Работа коллекторного двигателя основана на возникновении момента сил, действующего на катушку с током в магнитном поле. На сердечник ротора намотано несколько катушек, по которым при подключении к источнику питания течет ток. Катушки, взаимодействуя с постоянным магнитом (статором) имеющим несколько полюсов (на рисунке 2 полюса) начинают поворачивать ротор. Коллектор исполняет роль переключателя полярности катушек для того, чтобы момент, действующий на катушки, не изменял своего направления при повороте ротора относительно статора.  Для проведения измерений используйте схему, представленную справа, где элемент $\mathrm X$ — измеряемый вами элемент. Перед началом проведения эксперимента прочтите инструкцию по использованию мультиметра, потому что он может при неаккуратной эксплуатации!
Часть A. Мотор
Снимите зависимость тока от напряжения на моторе, при зафиксированном вале мотора. Постройте график этой зависимости. Рассчитайте сопротивление обмоток ротора в моторе. Используйте амперметр в режиме $\mathrm{10A}$.
При протекании тока через обмотки ротора на ротор действует вращающий момент. Измерьте зависимость момента силы, действующего на вал, от силы тока, протекающего через обмотки ротора в случае сматывании с него нитки и намотки нитки на него. Постройте графики этих зависимостей на одной миллиметровой бумаге.
В вашем моторчике любые две соседние катушки удалены друг от друга всегда на один и тот же угол. Найдите число катушек, пользуясь эффектом, наблюдаемым в пункте . . . . . . . Теперь рассмотрим работу мотора без нагрузки, то есть когда его вал свободно вращается. Считая, что характер зависимости среднего момента, действующего на ротор, за период обращения ротора мотора имеет тот же вид, что и в пункте , а энергия, поступающая из цепи, идет на вращение мотора и Джоулево тепло, из энергетических соображений рассчитайте, каким образом зависит средняя мощность, тратящаяся мотором на вращение ротора, от тока обмоток ротора и частоты вращения мотора.
Часть B. Генератор В этой части задачи необходимо соединить шкивы двух моторов канцелярской резинкой таким образом, чтобы при вращении одного мотора, подключенного к сети, вращался шкив другого мотора, отключенного от сети. В случае работы генератора энергия во внешнюю цепь поступает от механического вращения вала. Из энергетических соображений найдите такую функцию от напряжения на моторе, тока обмоток ротора мотора и сопротивления обмоток ротора, которая линейно зависит от частоты вращения ротора. (Работают все предположения, описанные перед пунктом ).
Снимите зависимость тока обмоток ротора и частоты вращения ротора от напряжения на моторе при свободном вращении ротора мотора. Выберите такую функцию напряжения на моторе, тока обмоток ротора мотора и сопротивления обмоток ротора, которая линейно зависит от частоты вращения ротора. Постройте график этой линейной зависимости и найдите её угловой коэффициент. Используйте амперметр в режиме $\mathrm{200mA}$.
Включите в сеть ведущий мотор, ведомый мотор придет в движение и будет работать как генератор. Снимите зависимость напряжения на обмотках ведомого мотора от частоты его вращения. Постройте график этой зависимости. Сравните получившиеся параметры с результатом пункта . . . . . . .
Считая, что зависимость угловой скорости вращения генератора имеет вид, полученный в , измерьте зависимость угловой скорости вращения генератора от угловой скорости вращения ведущего мотора. Постройте график полученной зависимости. Из графика найдите отношение радиусов шкивов.
Измерьте зависимости, аналогичные зависимости в пункте , при наличии нагрузки на генераторе в $50~Ом$ и $100~Ом$. Постройте графики этих зависимостей. Укажите основную причину различия полученных вами зависимостей в пунктах.
Снимите вольт-амперную характеристику генератора при фиксированной частоте генератора для двух разных частот вращения ротора генератора в максимально возможном диапазоне. Постройте графики вольт-амперных характеристик на одной миллиметровой бумаге. Для измерения силы тока большой величины ($\ge 200~ мА$) необходимо повернуть переключатель в режим $\mathrm{10A}$ (чуть ниже $\mathrm{200mA}$), и подключить провода к разъёмам $\mathrm{10ADC}$ и $\mathrm{COM}$. В данном режиме прибор показывает силу тока, выраженную в амперах. Для более точного измерения силы тока небольшой величины ($< 200~ мА$) можно использовать режим $\mathrm{200mA}$. В этом случае поверните переключатель в режим $\mathrm{200mA}$, и подключите провода к разъёмам $\mathrm{V\Omega mA}$ и $\mathrm{COM}$. В данном случае прибор показывает силу тока в миллиамперах. Измерение больших токов в данном режиме может вывести прибор из строя. Диапазоны измерения, нужные для каждого из пунктов, указаны в условии задачи.
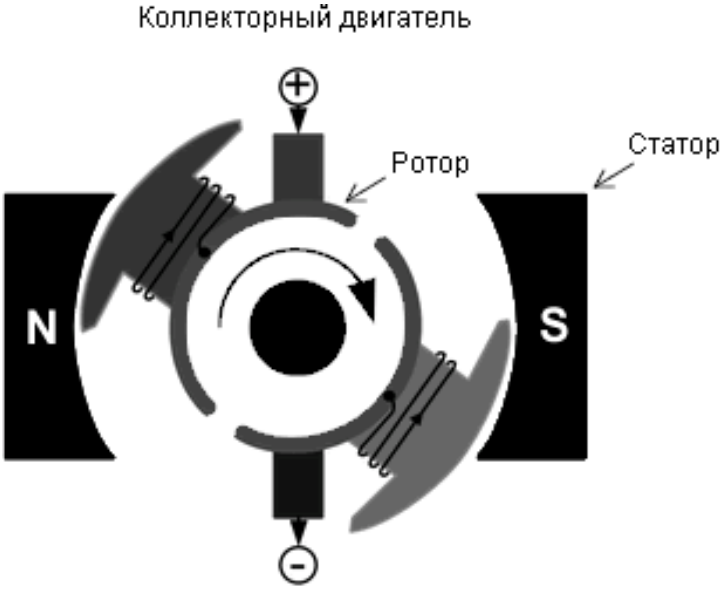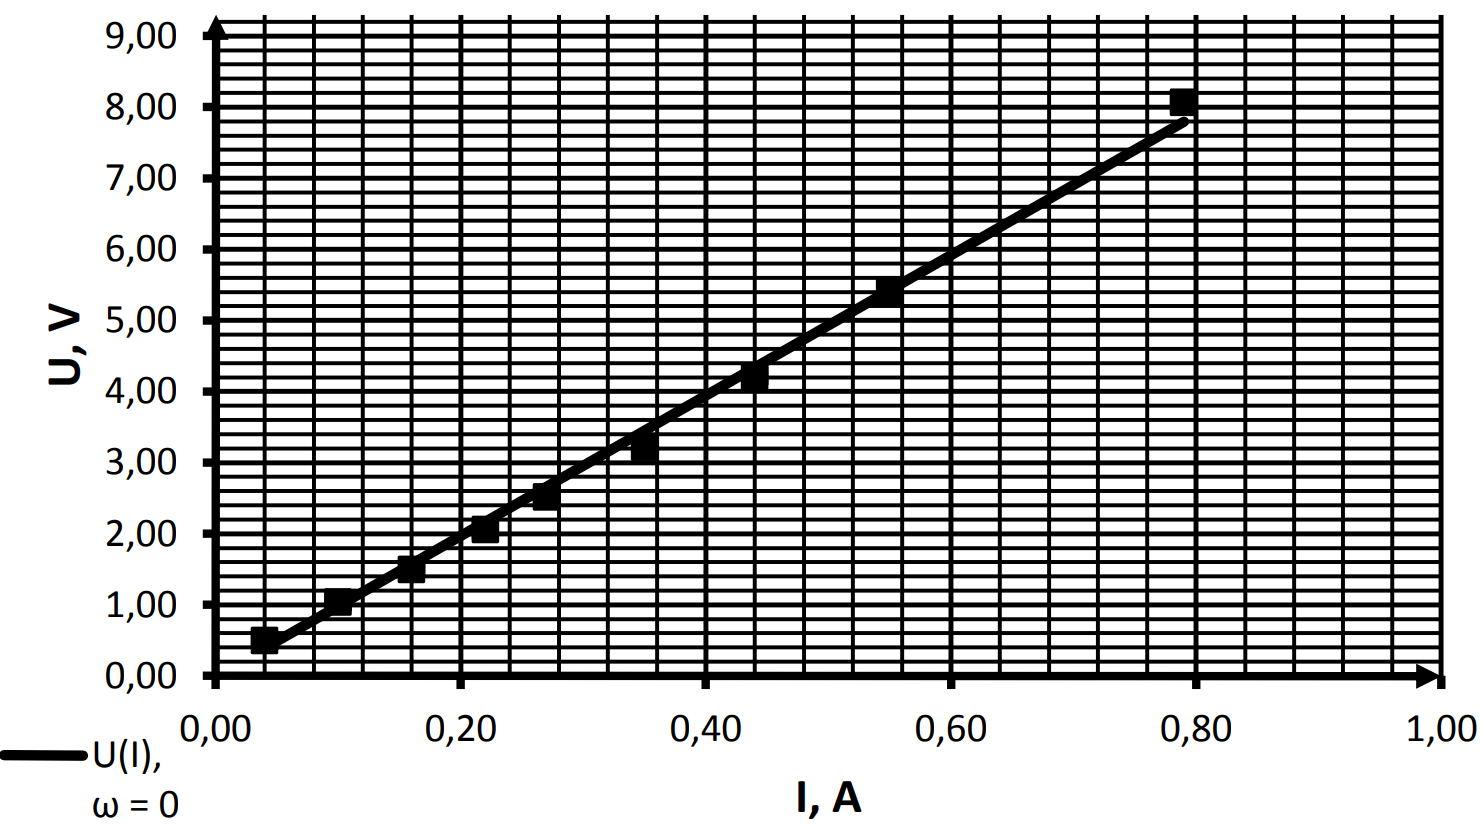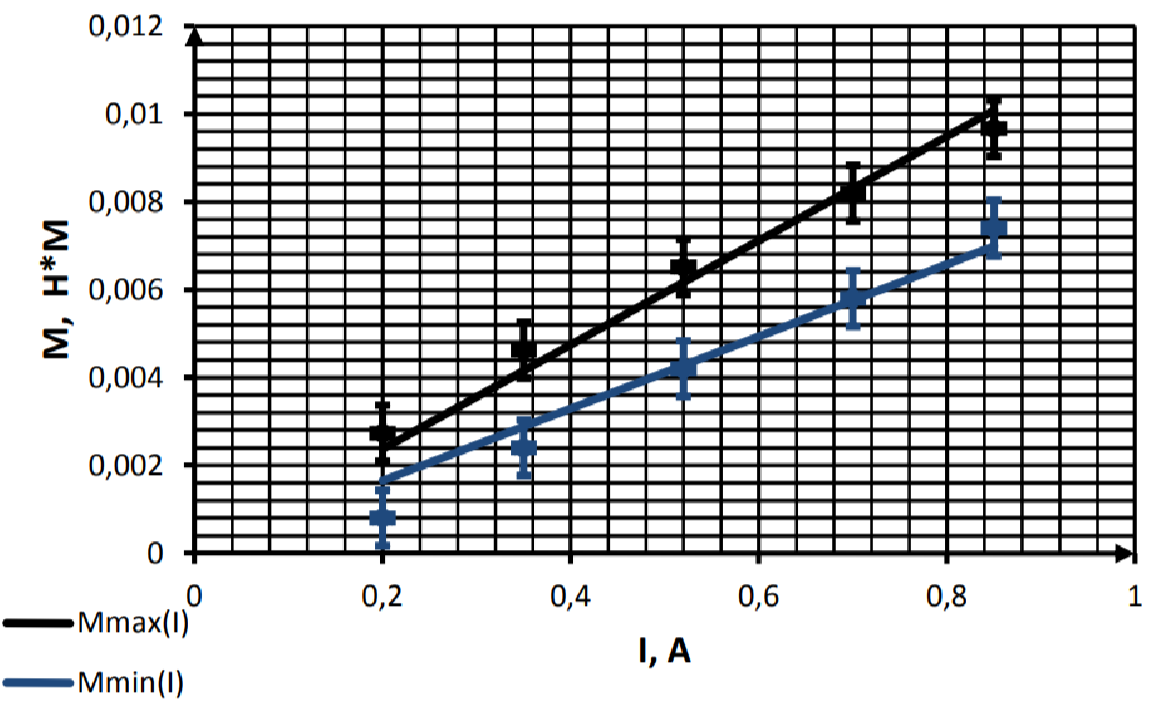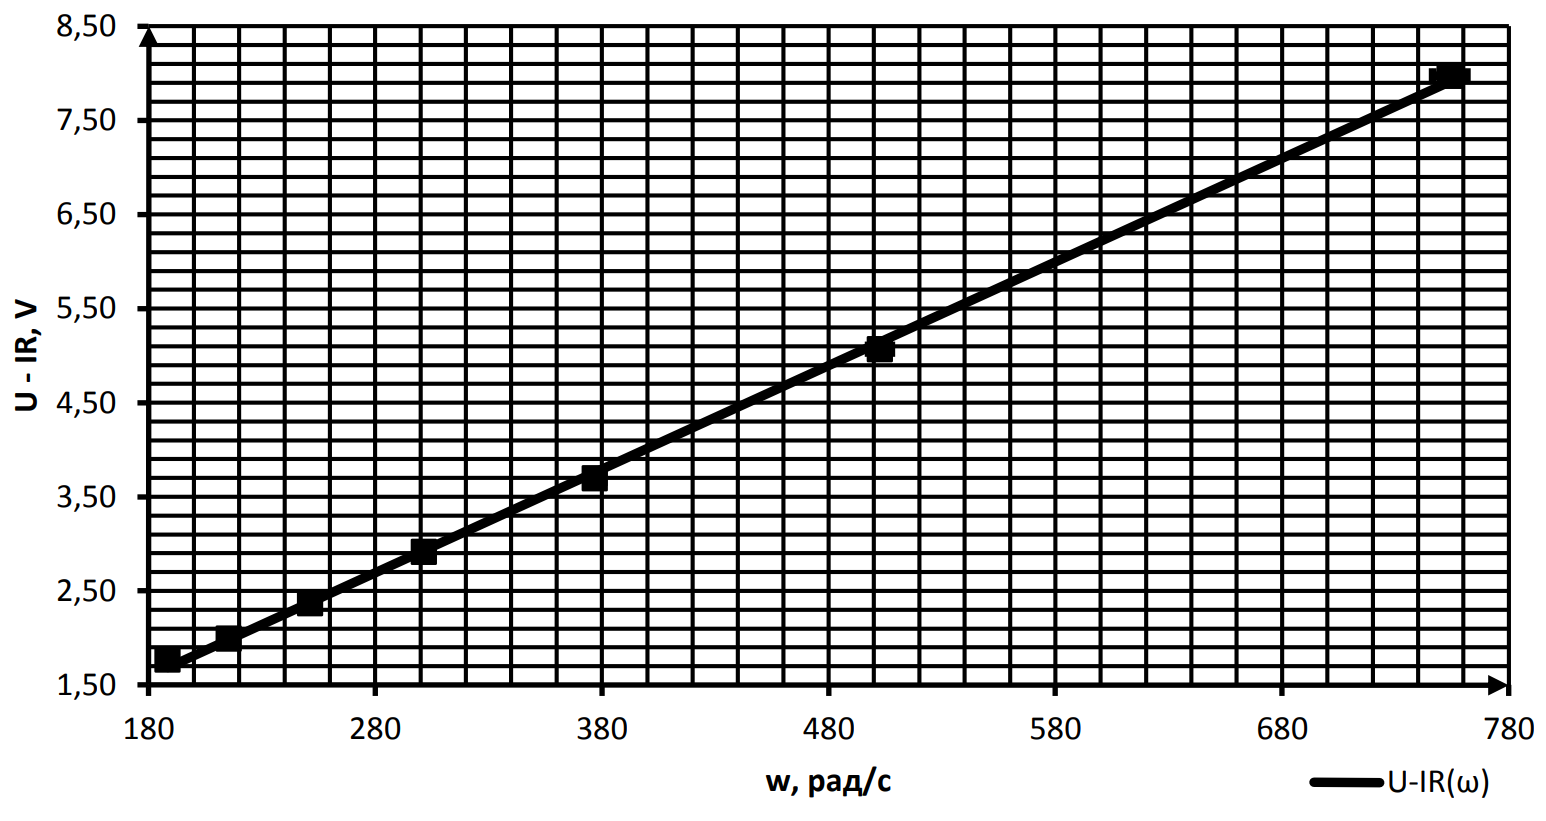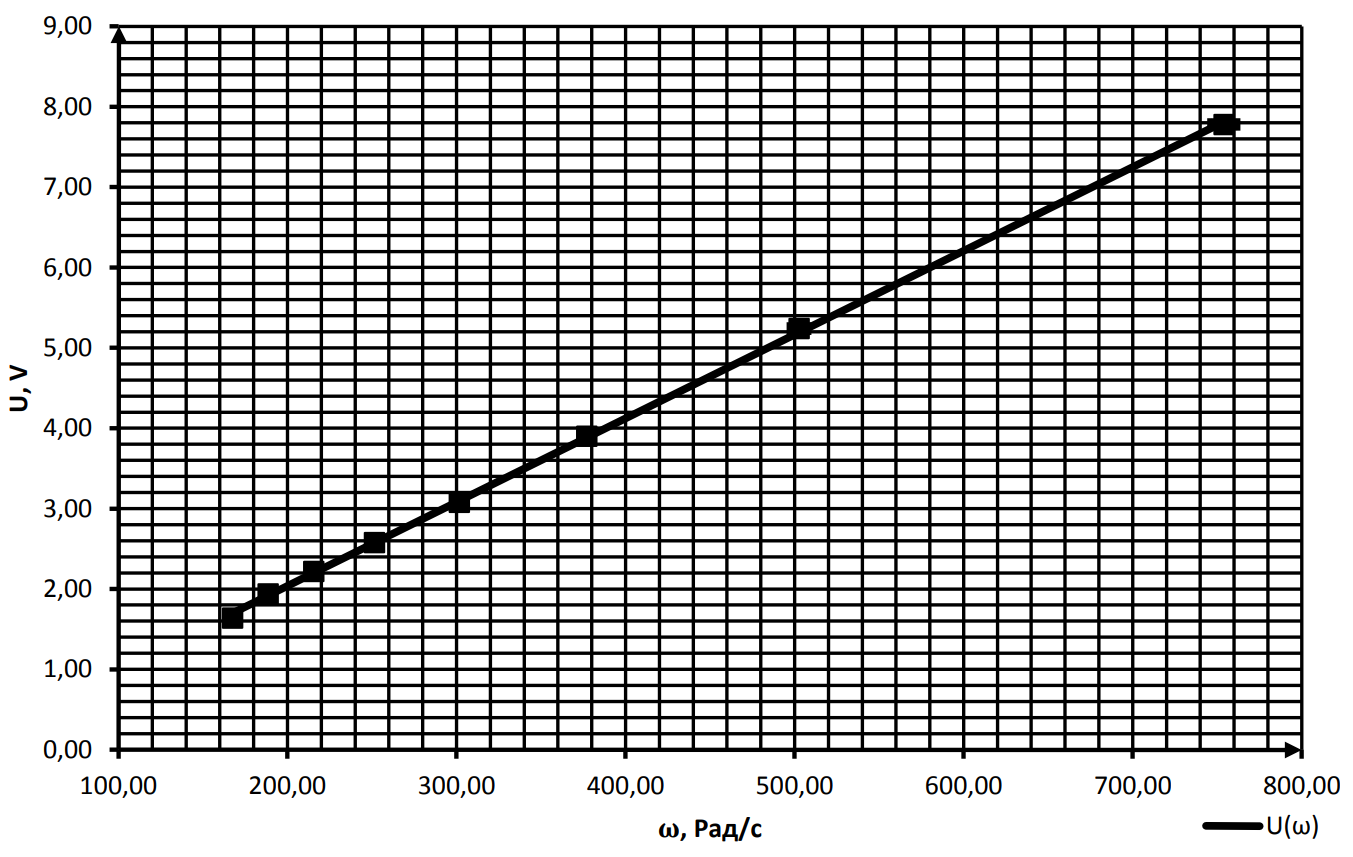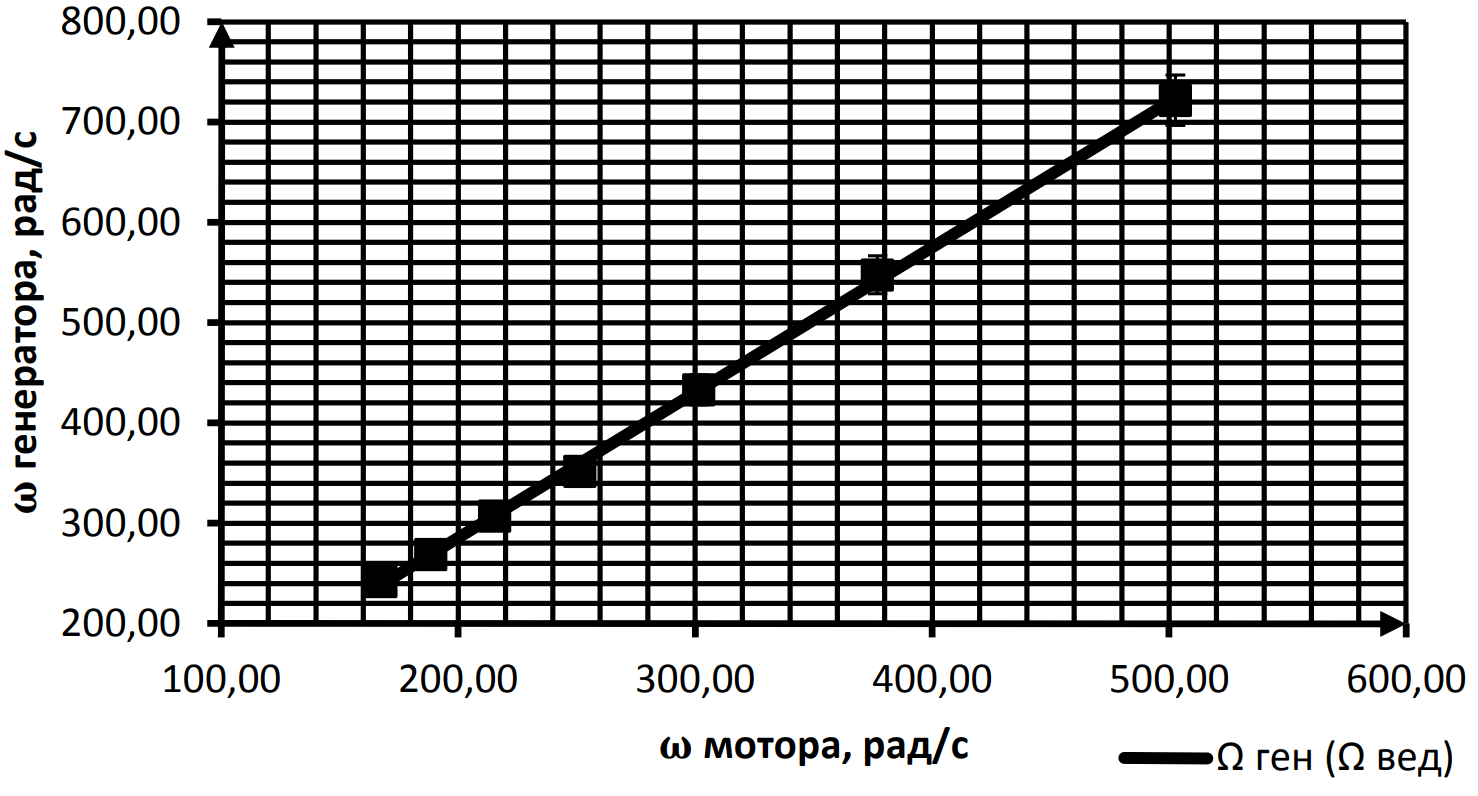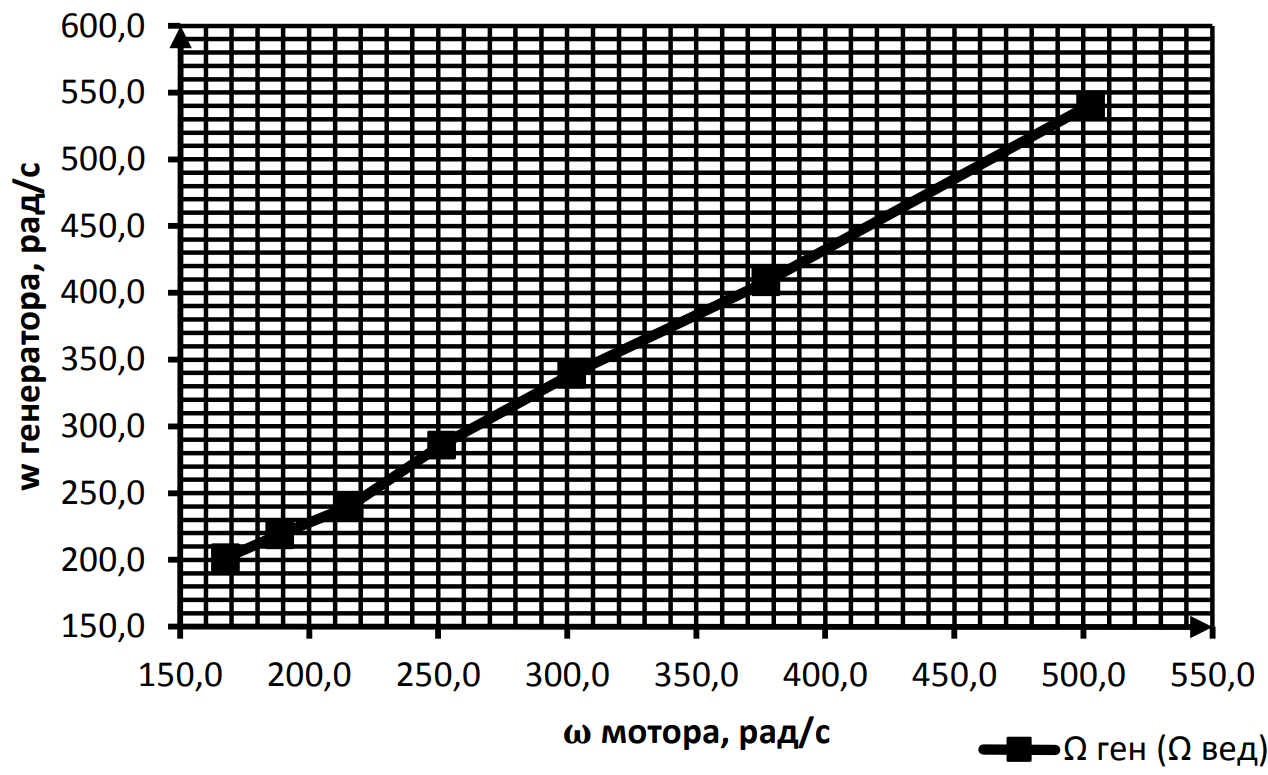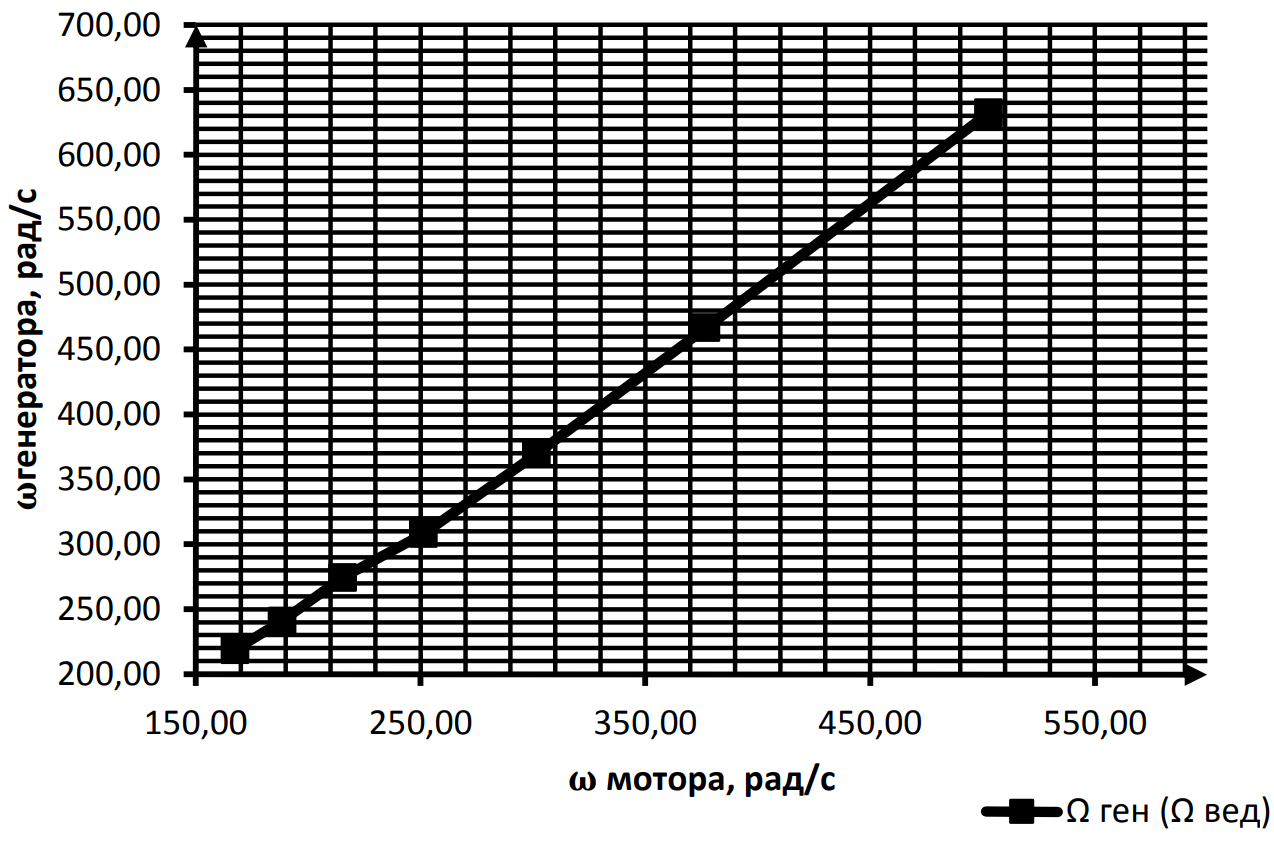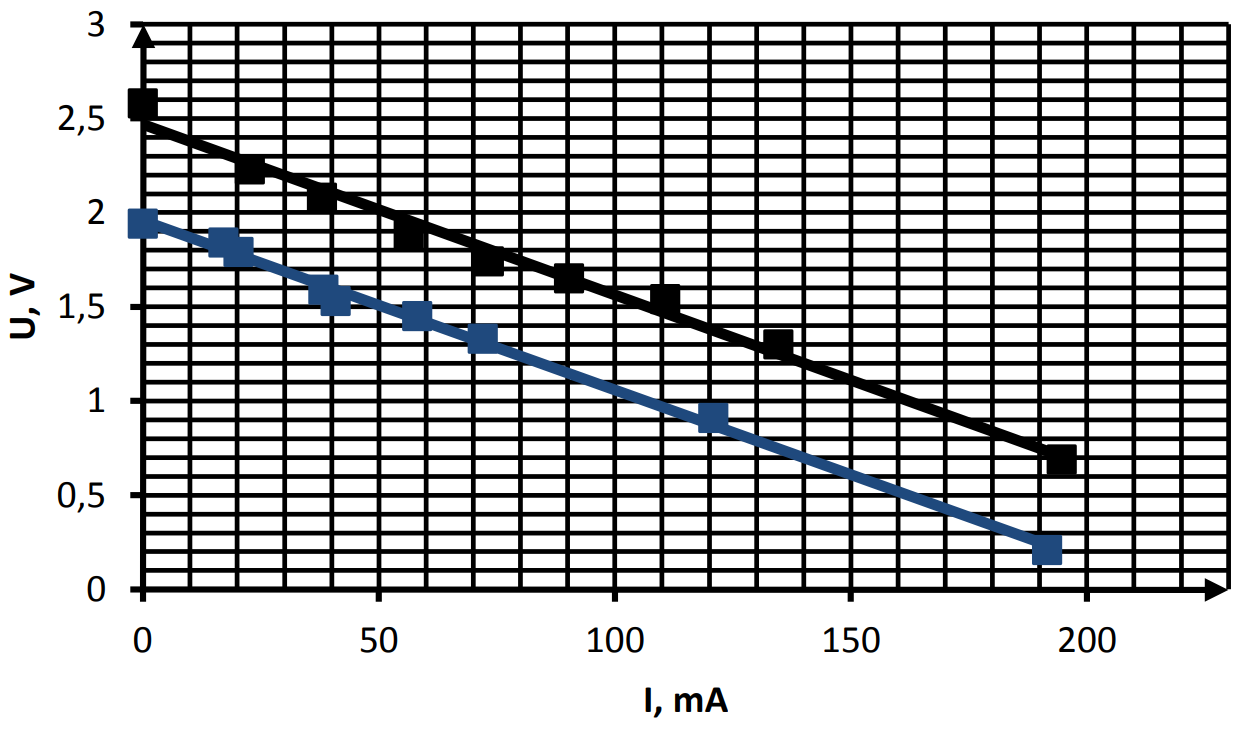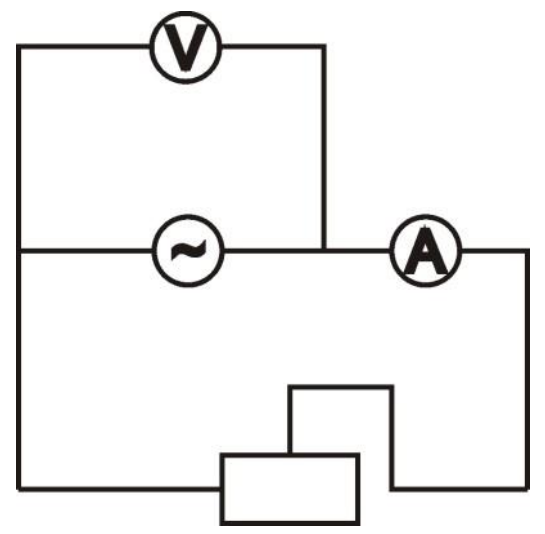
Снимите зависимость тока от напряжения на моторе, при зафиксированном вале мотора. Постройте график этой зависимости. Рассчитайте сопротивление обмоток ротора в моторе. Используйте амперметр в режиме $\mathrm{10A}$.
Решение: Для снятия данной зависимости закрепим один из валов мотора с помощью нитки. Соберем схему с потенциометром, указанную в условии, где за батарейку обозначим то питание, которое у нас имеется. Контрольные данные предоставлены в таблице. Построим график зависимости $U(I)$. Из графика определяем $R_{обм}$: | $U,~В$ | 0.50 | 1.04 | 1.50 | 2.06 | 2.52 | 3.22 | 4.22 | 5.39 | 8.07 | | --- | --- | --- | --- | --- | --- | --- | --- | --- | --- | | $I,~А$ | 0.04 | 0.10 | 0.16 | 0.22 | 0.37 | 0.45 | 0.44 | 0.55 | 0.79 |
Ответ: | $U,~В$ | 0.50 | 1.04 | 1.50 | 2.06 | 2.52 | 3.22 | 4.22 | 5.39 | 8.07 | | --- | --- | --- | --- | --- | --- | --- | --- | --- | --- | | $I,~А$ | 0.04 | 0.10 | 0.16 | 0.22 | 0.37 | 0.45 | 0.44 | 0.55 | 0.79 | Ответ: $U,~В$0.501.041.502.062.523.224.225.398.07$I,~А$0.040.100.160.220.370.450.440.550.79
Ответ: Из графика определяем $R_{обм}$:
Ответ: \[R_{обм}=(9.8\pm0.2)~Ом\]

При протекании тока через обмотки ротора на ротор действует вращающий момент. Измерьте зависимость момента силы, действующего на вал, от силы тока, протекающего через обмотки ротора в случае сматывании с него нитки и намотки нитки на него. Постройте графики этих зависимостей на одной миллиметровой бумаге.
Решение: Прикрепим теперь другим концом нитку к динамометру, будем измерять силы при намотке нитки на катушку и сматывании нитки с нее: минимальную и максимальную соответственно. Контрольные данные приведены в таблице. Данные точки были сняты на маленьком вале. Для определения момента силы нам понадобится радиус вала. Наматывая нитку $N$ раз получаем:\[2\pi Nr=l\implies r=\frac{l}{2\pi N}.\\N=10,~l=66.6~см\implies r= (1.06\pm0.01)~см.\]Пересчитаем силы в моменты: | $F,~Н$ | $I,~А$ | $F_1,~Н$ | $M,~Н\cdot м$ | $M_1,~Н\cdot м$ | | --- | --- | --- | --- | --- | | 0.92 | 0.85 | 0.74 | 0.009669 | 0.0074 | | 0.78 | 0.7 | 0.58 | 0.008197 | 0.0058 | | 0.62 | 0.52 | 0.42 | 0.006516 | 0.0042 | | 0.44 | 0.35 | 0.24 | 0.004624 | 0.0024 | | 0.26 | 0.2 | 0.08 | 0.002732 | 0.0008 |
Ответ: | $F,~Н$ | $I,~А$ | $F_1,~Н$ | $M,~Н\cdot м$ | $M_1,~Н\cdot м$ | | --- | --- | --- | --- | --- | | 0.92 | 0.85 | 0.74 | 0.009669 | 0.0074 | | 0.78 | 0.7 | 0.58 | 0.008197 | 0.0058 | | 0.62 | 0.52 | 0.42 | 0.006516 | 0.0042 | | 0.44 | 0.35 | 0.24 | 0.004624 | 0.0024 | | 0.26 | 0.2 | 0.08 | 0.002732 | 0.0008 | Ответ: $F,~Н$$I,~А$$F_1,~Н$$M,~Н\cdot м$$M_1,~Н\cdot м$0.920.850.740.0096690.00740.780.70.580.0081970.00580.620.520.420.0065160.00420.440.350.240.0046240.00240.260.20.080.0027320.0008

В вашем моторчике любые две соседние катушки удалены друг от друга всегда на один и тот же угол. Найдите число катушек, пользуясь эффектом, наблюдаемым в пункте A2 .
Решение: При измерении силы с помощью динамометра можно заметить, что пружина «бьется». Это связано с тем, что на катушки действует сила, зависящая от их положения относительно магнитов статора. Нетрудно понять, что количество «биений» связано с количеством катушек на роторе. В нашем случае количество «биений» равно 6. Несложным геометрическим построением картины работы мотора при 3-х катушках можно обнаружить, что именно при 3-х катушках ротора будет наблюдаться 6 одинаковых положений за один период вращения по моменту сил, действующих на вал.

Снимите зависимость тока обмоток ротора и частоты вращения ротора от напряжения на моторе при свободном вращении ротора мотора. Выберите такую функцию напряжения на моторе, тока обмоток ротора мотора и сопротивления обмоток ротора, которая линейно зависит от частоты вращения ротора. Постройте график этой линейной зависимости и найдите её угловой коэффициент. Используйте амперметр в режиме $\mathrm{200mA}$.
Решение: Запишем для моторчика закон сохранения энергии:\[UI=M\omega+I^2R,\]$M$ — момент сил, раскручивающих моторчик, $\omega$ — его угловая скорость вращения; первый член — мощность потребляемая от сети, второй член — мощность затрачиваемая на вращение вала и третий — мощность тепловых потерь на катушках ротора. Отсюда следует, что:\[U-IR=\frac{M\omega}{I}=\alpha I\omega,\]где $\alpha$ — это среднее значение угловых коэффициентов зависимости $M(I)$. Снимем данную зависимость с помощью схемы, показанной в условии. Для измерения $\omega$ будем использовать светящийся диод в качестве стробоскопа. Для этого будем светить диодом на вращающийся шкив мотора. Будем подбирать частоты вращения вала с помощью потенциометра так, чтобы на вале наблюдалась устойчивая картинка из $N$ темных или светлых пятнышек. В этом случае частота вращения ротора будет кратной частоте свечения светодиода. Если пятнышек $N$, то частота вращения вала $f={240}/{N}~Гц$, пересчитаем ее в $\omega$ ($\omega=2\pi f$). Внесем данные частоты вращения, напряжения и тока мотора в таблицу. Построим график зависимости $U-IR(\omega)$. Данный график линеен, его коэффициент наклона $k\approx0.01~В/рад$, заметим, что он такой же как и средний коэффициент наклона в графике $M(I)$. | $f,~Гц$ | 30 | 30.3 | 40 | 48 | 60 | 80 | 120 | | --- | --- | --- | --- | --- | --- | --- | --- | | $\Omega,~{рад}/{с}$ | 188.49 | 215.42 | 251.32 | 301.59 | 376.98 | 502.64 | 753.96 | | $U,~В$ | 2.24 | 2.47 | 2.87 | 3.44 | 4.28 | 5.67 | 8.66 | | $I,~мА$ | 46.4 | 46.8 | 49.1 | 51.5 | 57.3 | 59.1 | 67.5 | | $U-IR,~В$ | 1.77 | 1.99 | 2.37 | 2.92 | 3.70 | 5.07 | 7.97 |
Ответ: | $f,~Гц$ | 30 | 30.3 | 40 | 48 | 60 | 80 | 120 | | --- | --- | --- | --- | --- | --- | --- | --- | | $\Omega,~{рад}/{с}$ | 188.49 | 215.42 | 251.32 | 301.59 | 376.98 | 502.64 | 753.96 | | $U,~В$ | 2.24 | 2.47 | 2.87 | 3.44 | 4.28 | 5.67 | 8.66 | | $I,~мА$ | 46.4 | 46.8 | 49.1 | 51.5 | 57.3 | 59.1 | 67.5 | | $U-IR,~В$ | 1.77 | 1.99 | 2.37 | 2.92 | 3.70 | 5.07 | 7.97 | Ответ: $f,~Гц$3030.340486080120$\Omega,~{рад}/{с}$188.49215.42251.32301.59376.98502.64753.96$U,~В$2.242.472.873.444.285.678.66$I,~мА$46.446.849.151.557.359.167.5$U-IR,~В$1.771.992.372.923.705.077.97  Запишем для моторчика закон сохранения энергии:\[UI=M\omega+I^2R,\]$M$ — момент сил, раскручивающих моторчик, $\omega$ — его угловая скорость вращения; первый член — мощность потребляемая от сети, второй член — мощность затрачиваемая на вращение вала и третий — мощность тепловых потерь на катушках ротора. Отсюда следует, что:\[U-IR=\frac{M\omega}{I}=\alpha I\omega,\]где $\alpha$ — это среднее значение угловых коэффициентов зависимости $M(I)$.
Ответ: Тогда для $f(U,I,R)=U-IR$ зависимость $f(\omega)$ линейна.  Снимем данную зависимость с помощью схемы, показанной в условии. Для измерения $\omega$ будем использовать светящийся диод в качестве стробоскопа. Для этого будем светить диодом на вращающийся шкив мотора. Будем подбирать частоты вращения вала с помощью потенциометра так, чтобы на вале наблюдалась устойчивая картинка из $N$ темных или светлых пятнышек. В этом случае частота вращения ротора будет кратной частоте свечения светодиода. Если пятнышек $N$, то частота вращения вала $f={240}/{N}~Гц$, пересчитаем ее в $\omega$ ($\omega=2\pi f$). Внесем данные частоты вращения, напряжения и тока мотора в таблицу. Построим график зависимости $U-IR(\omega)$. Данный график линеен, его коэффициент наклона $k\approx0.01~В/рад$, заметим, что он такой же как и средний коэффициент наклона в графике $M(I)$.

Включите в сеть ведущий мотор, ведомый мотор придет в движение и будет работать как генератор. Снимите зависимость напряжения на обмотках ведомого мотора от частоты его вращения. Постройте график этой зависимости. Сравните получившиеся параметры с результатом пункта A4 .
Решение: Запишем для генератора закон сохранения энергии:\[M\omega =UI+I^2R,\]тогда для $f(U,I,R)=U+IR$ зависимость $U(\omega)$ линейна. Оденем на нашу установку резинку и будем напрямую снимать напряжение на генераторе, регулируя частоту вращения ведущего мотора так, чтобы на генераторе частота вращения была кратна $240~Гц$. Занесем измерения в таблицу. Заметим, что, так как $R_v\gg R_{обм}$, то $IR_{обм}\ll U$. Значит слагаемым $IR$ в формуле для $f=f(U,I,R)$ можно пренебречь. Тогда построим график $U(\omega)$. Как видно наше пренебрежение верно, так как наш график является прямой. Угловой коэффициент этой прямой совпадает с угловым коэффициентом у прямой из пункта A4. | $\omega,~рад/с$ | 167.55 | 188.50 | 215.42 | 251.33 | 301.59 | 376.99 | 502.65 | 753.98 | | --- | --- | --- | --- | --- | --- | --- | --- | --- | | $f,~гц$ | 26.67 | 30.00 | 34.29 | 40.00 | 48.00 | 60.00 | 80.00 | 120.00 | | $U,~В$ | 1.64 | 1.94 | 2.22 | 2.58 | 3.08 | 3.90 | 5.24 | 7.78 |
Ответ: | $\omega,~рад/с$ | 167.55 | 188.50 | 215.42 | 251.33 | 301.59 | 376.99 | 502.65 | 753.98 | | --- | --- | --- | --- | --- | --- | --- | --- | --- | | $f,~гц$ | 26.67 | 30.00 | 34.29 | 40.00 | 48.00 | 60.00 | 80.00 | 120.00 | | $U,~В$ | 1.64 | 1.94 | 2.22 | 2.58 | 3.08 | 3.90 | 5.24 | 7.78 | Ответ: $\omega,~рад/с$167.55188.50215.42251.33301.59376.99502.65753.98$f,~гц$26.6730.0034.2940.0048.0060.0080.00120.00$U,~В$1.641.942.222.583.083.905.247.78  Запишем для генератора закон сохранения энергии:\[M\omega =UI+I^2R,\]тогда для $f(U,I,R)=U+IR$ зависимость $U(\omega)$ линейна. Оденем на нашу установку резинку и будем напрямую снимать напряжение на генераторе, регулируя частоту вращения ведущего мотора так, чтобы на генераторе частота вращения была кратна $240~Гц$. Занесем измерения в таблицу. Заметим, что, так как $R_v\gg R_{обм}$, то $IR_{обм}\ll U$. Значит слагаемым $IR$ в формуле для $f=f(U,I,R)$ можно пренебречь. Тогда построим график $U(\omega)$.
Ответ: Как видно наше пренебрежение верно, так как наш график является прямой. Угловой коэффициент этой прямой совпадает с угловым коэффициентом у прямой из пункта A4.

Считая, что зависимость угловой скорости вращения генератора имеет вид, полученный в B1 , измерьте зависимость угловой скорости вращения генератора от угловой скорости вращения ведущего мотора. Используйте в качестве генератора моторчик с маленьким валом! Постройте график полученной зависимости. Из графика найдите отношение радиусов шкивов.
Решение: Для снятия данной зависимости не будем разбирать установку, собранную в предыдущем пункте. Теперь мы будем получать кратные частоты на ведущем моторе, а с генератора снимать напряжение, по которому с помощью предыдущего пункта будем узнавать частоту его вращения. Зависимость представлена в таблице. Построим график зависимости $\omega_{ген}(\omega_{вед})$. Заметим, что это прямая с коэффициентом наклона $k=(1.44\pm0.03)$. Измерим радиус второго шкива методом, описанным в A2, получим:\[R=(1.53\pm0.01)~см.\]Тогда: Это в точности равняется нашему коэффициенту наклона. Значит нитка не проскальзывает, когда генератор подключен к вольтметру .Снимем эти же зависимости в случае наличия нагрузки. Заметим, что частота вращения генератора умньшилась по сравнению с холостым вращением при фиксированной скорости вращения ведущего моторчика. На основе этого утверждения можно сделать вывод, что резинка начинает проскальзывать по шкиву генератора. Эффект снижения частоты вращения вала генератора тем больше, чем меньше (по сопротивлению) нагрузка на генераторе, что хорошо видно при сравнении графиков с нагрузкой $100~Ом$ и $50~Ом$. | $\omega_{вед},~рад/с$ | 167.55 | 188.50 | 215.42 | 251.33 | 301.59 | 376.99 | 502.65 | | --- | --- | --- | --- | --- | --- | --- | --- | | $f,~Гц$ | 26.67 | 30.00 | 34.29 | 40.00 | 48.00 | 60.00 | 80.00 | | $U,~В$ | 2.47 | 2.75 | 3.15 | 3.61 | 4.46 | 5.65 | 7.46 | | $\omega_{ген},~рад/с$ | 241.84 | 268.76 | 307.22 | 351.45 | 433.18 | 547.61 | 721.64 |
Ответ: | $\omega_{вед},~рад/с$ | 167.55 | 188.50 | 215.42 | 251.33 | 301.59 | 376.99 | 502.65 | | --- | --- | --- | --- | --- | --- | --- | --- | | $f,~Гц$ | 26.67 | 30.00 | 34.29 | 40.00 | 48.00 | 60.00 | 80.00 | | $U,~В$ | 2.47 | 2.75 | 3.15 | 3.61 | 4.46 | 5.65 | 7.46 | | $\omega_{ген},~рад/с$ | 241.84 | 268.76 | 307.22 | 351.45 | 433.18 | 547.61 | 721.64 | Ответ: $\omega_{вед},~рад/с$167.55188.50215.42251.33301.59376.99502.65$f,~Гц$26.6730.0034.2940.0048.0060.0080.00$U,~В$2.472.753.153.614.465.657.46$\omega_{ген},~рад/с$241.84268.76307.22351.45433.18547.61721.64
Ответ: Построим график зависимости $\omega_{ген}(\omega_{вед})$. Заметим, что это прямая с коэффициентом наклона $k=(1.44\pm0.03)$. Измерим радиус второго шкива методом, описанным в A2, получим:\[R=(1.53\pm0.01)~см.\]Тогда:
Ответ: \[\frac{R}{r}=1.44\pm0.02\]  Это в точности равняется нашему коэффициенту наклона. Значит нитка не проскальзывает, когда генератор подключен к вольтметру .Снимем эти же зависимости в случае наличия нагрузки. Заметим, что частота вращения генератора умньшилась по сравнению с холостым вращением при фиксированной скорости вращения ведущего моторчика. На основе этого утверждения можно сделать вывод, что резинка начинает проскальзывать по шкиву генератора. Эффект снижения частоты вращения вала генератора тем больше, чем меньше (по сопротивлению) нагрузка на генераторе, что хорошо видно при сравнении графиков с нагрузкой $100~Ом$ и $50~Ом$.

Измерьте зависимости, аналогичные зависимости в пункте B2 , при наличии нагрузки на генераторе в $50~Ом$ и $100~Ом$. Постройте графики этих зависимостей. Укажите основную причину различия полученных вами зависимостей в пунктах.
Решение: | $$R=50~Ом$$ | $U_{ген},~В$ | 2.05 | 2.23 | 2.45 | 2.93 | 3.48 | 4.20 | 5.58 | | --- | --- | --- | --- | --- | --- | --- | --- | --- | | $\omega_{ген},~рад/с$ | 201.45 | 218.76 | 239.91 | 286.07 | 338.95 | 408.18 | 540.88 | | $f,~Гц$ | 26.67 | 30.00 | 34.29 | 40.00 | 48.00 | 60.00 | 80.00 | | $\omega_{вед},~рад/с$ | 167.55 | 188.50 | 215.42 | 251.33 | 301.59 | 376.99 | 502.65 | | | | | | | | | | | | $$R=100~Ом$$ | $U_{ген},~В$ | 2.23 | 2.46 | 2.81 | 3.16 | 3.80 | 4.81 | 6.53 | | $\omega_{ген},~рад/с$ | 218.76 | 240.88 | 274.53 | 308.18 | 369.72 | 466.84 | 632.22 | | $f,~Гц$ | 26.67 | 30.00 | 34.29 | 40.00 | 48.00 | 60.00 | 80.00 | | $\omega_{вед},~рад/с$ | 167.55 | 188.50 | 215.42 | 251.33 | 301.59 | 376.99 | 502.65 |
Ответ: | $$R=50~Ом$$ | $U_{ген},~В$ | 2.05 | 2.23 | 2.45 | 2.93 | 3.48 | 4.20 | 5.58 | | --- | --- | --- | --- | --- | --- | --- | --- | --- | | $\omega_{ген},~рад/с$ | 201.45 | 218.76 | 239.91 | 286.07 | 338.95 | 408.18 | 540.88 | | $f,~Гц$ | 26.67 | 30.00 | 34.29 | 40.00 | 48.00 | 60.00 | 80.00 | | $\omega_{вед},~рад/с$ | 167.55 | 188.50 | 215.42 | 251.33 | 301.59 | 376.99 | 502.65 | | | | | | | | | | | | $$R=100~Ом$$ | $U_{ген},~В$ | 2.23 | 2.46 | 2.81 | 3.16 | 3.80 | 4.81 | 6.53 | | $\omega_{ген},~рад/с$ | 218.76 | 240.88 | 274.53 | 308.18 | 369.72 | 466.84 | 632.22 | | $f,~Гц$ | 26.67 | 30.00 | 34.29 | 40.00 | 48.00 | 60.00 | 80.00 | | $\omega_{вед},~рад/с$ | 167.55 | 188.50 | 215.42 | 251.33 | 301.59 | 376.99 | 502.65 | Ответ: $$R=50~Ом$$$U_{ген},~В$2.052.232.452.933.484.205.58$\omega_{ген},~рад/с$201.45218.76239.91286.07338.95408.18540.88$f,~Гц$26.6730.0034.2940.0048.0060.0080.00$\omega_{вед},~рад/с$167.55188.50215.42251.33301.59376.99502.65$$R=100~Ом$$$U_{ген},~В$2.232.462.813.163.804.816.53$\omega_{ген},~рад/с$218.76240.88274.53308.18369.72466.84632.22$f,~Гц$26.6730.0034.2940.0048.0060.0080.00$\omega_{вед},~рад/с$167.55188.50215.42251.33301.59376.99502.65

Снимите вольт-амперную характеристику генератора при фиксированной частоте генератора для двух разных частот вращения ротора генератора в максимально возможном диапазоне. Постройте графики вольт-амперных характеристик на одной миллиметровой бумаге. Найдите эффективное сопротивление генератора, напряжения холостого хода и токи короткого замыкания для этих частот вращения ротора. Найдите отношение эффективного сопротивления генератора и сопротивления обмоток его ротора (п. A1). В этом пункте используйте в качестве генератора моторчик с большим валом! Используйте амперметр в режиме $\mathrm{200mA}$.

 Для снятия ВАХ соберем для ведущего мотора схему с потенциометром. Для генератора соберем схему для одновременного определения тока и напряжения, отдаваемого генератором во внешнюю цепь. За $\sim$ обозначен генератор.

 Чтобы изменять значения тока, отдаваемого генератором во внешнюю цепь, будем изменять сопротивление потенциометра. Для того чтобы частота вращения ротора генератора при измерении ВАХ была неизменной, будем подстраивать частоту вращения ведущего мотора с помощью 2-ого потенциометра. Снимем вольт-амперные характеристики для генератора при частоте его вращения в $f=30~Гц$ и $40~Гц$.

Ответ:

$$f=40~Гц$$$I,~мА$022.737.956.373.390.3110.7134.6194.7$U,~В$2.582.232.081.881.741.651.541.30.69           $$f=30~Гц$$$I,~мА$017.120.338.240.858.172120.8191.6$U,~В$1.941.841.791.591.531.451.330.910.21

 Построим графики полученных зависимостей:

Ответ:

 Заметим, что оба графика линейны, наклон графиков одинаков, и, очевидно, соответствует сопротивлению обмоток ротора генератора. То есть искомое отношение равно $1$. Так как напряжения холостого хода генератора линейно зависят от частоты его вращения, то и токи короткого замыкания генератора также прямо пропорциональны частоте вращения его ротора. Искомые величины легко вычисляются из представленных графиков путем поиска пересечения продолжений графиков с осями напряжения и тока.

Ответ:

 Токи короткого замыкания составляют $I_{к.з.}= 217~мА$ для $f=30~Гц$, $I_{к.з.}=274~мА$ для $f=40~Гц$, а напряжения $U_{х.х.}=2.58~В$ для $f=40~Гц$, $U_{х.х.}=1.94~В$ для $f=30~Гц$.
Решение: Для снятия ВАХ соберем для ведущего мотора схему с потенциометром. Для генератора соберем схему для одновременного определения тока и напряжения, отдаваемого генератором во внешнюю цепь. За $\sim$ обозначен генератор.  Чтобы изменять значения тока, отдаваемого генератором во внешнюю цепь, будем изменять сопротивление потенциометра. Для того чтобы частота вращения ротора генератора при измерении ВАХ была неизменной, будем подстраивать частоту вращения ведущего мотора с помощью 2-ого потенциометра. Снимем вольт-амперные характеристики для генератора при частоте его вращения в $f=30~Гц$ и $40~Гц$. Построим графики полученных зависимостей: Заметим, что оба графика линейны, наклон графиков одинаков, и, очевидно, соответствует сопротивлению обмоток ротора генератора. То есть искомое отношение равно $1$. Так как напряжения холостого хода генератора линейно зависят от частоты его вращения, то и токи короткого замыкания генератора также прямо пропорциональны частоте вращения его ротора. Искомые величины легко вычисляются из представленных графиков путем поиска пересечения продолжений графиков с осями напряжения и тока. | $$f=40~Гц$$ | $I,~мА$ | 0 | 22.7 | 37.9 | 56.3 | 73.3 | 90.3 | 110.7 | 134.6 | 194.7 | | --- | --- | --- | --- | --- | --- | --- | --- | --- | --- | --- | | $U,~В$ | 2.58 | 2.23 | 2.08 | 1.88 | 1.74 | 1.65 | 1.54 | 1.3 | 0.69 | | | | | | | | | | | | | | $$f=30~Гц$$ | $I,~мА$ | 0 | 17.1 | 20.3 | 38.2 | 40.8 | 58.1 | 72 | 120.8 | 191.6 | | $U,~В$ | 1.94 | 1.84 | 1.79 | 1.59 | 1.53 | 1.45 | 1.33 | 0.91 | 0.21 |
Ответ: | $$f=40~Гц$$ | $I,~мА$ | 0 | 22.7 | 37.9 | 56.3 | 73.3 | 90.3 | 110.7 | 134.6 | 194.7 | | --- | --- | --- | --- | --- | --- | --- | --- | --- | --- | --- | | $U,~В$ | 2.58 | 2.23 | 2.08 | 1.88 | 1.74 | 1.65 | 1.54 | 1.3 | 0.69 | | | | | | | | | | | | | | $$f=30~Гц$$ | $I,~мА$ | 0 | 17.1 | 20.3 | 38.2 | 40.8 | 58.1 | 72 | 120.8 | 191.6 | | $U,~В$ | 1.94 | 1.84 | 1.79 | 1.59 | 1.53 | 1.45 | 1.33 | 0.91 | 0.21 | Ответ: $$f=40~Гц$$$I,~мА$022.737.956.373.390.3110.7134.6194.7$U,~В$2.582.232.081.881.741.651.541.30.69$$f=30~Гц$$$I,~мА$017.120.338.240.858.172120.8191.6$U,~В$1.941.841.791.591.531.451.330.910.21  Построим графики полученных зависимостей:
Ответ: Заметим, что оба графика линейны, наклон графиков одинаков, и, очевидно, соответствует сопротивлению обмоток ротора генератора. То есть искомое отношение равно $1$. Так как напряжения холостого хода генератора линейно зависят от частоты его вращения, то и токи короткого замыкания генератора также прямо пропорциональны частоте вращения его ротора. Искомые величины легко вычисляются из представленных графиков путем поиска пересечения продолжений графиков с осями напряжения и тока.
Ответ: Токи короткого замыкания составляют $I_{к.з.}= 217~мА$ для $f=30~Гц$, $I_{к.з.}=274~мА$ для $f=40~Гц$, а напряжения $U_{х.х.}=2.58~В$ для $f=40~Гц$, $U_{х.х.}=1.94~В$ для $f=30~Гц$.
Темы:
E, Постоянный ток, Электричество, Цепи, ВАХ, IEPhO, Электродвигатель, Электрогенератор